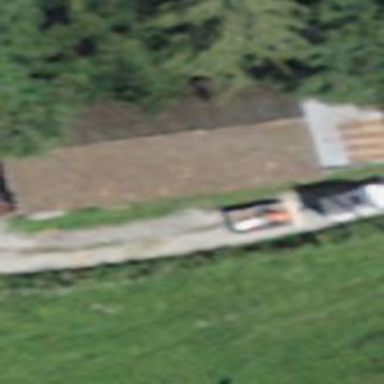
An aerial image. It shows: Rural barn.